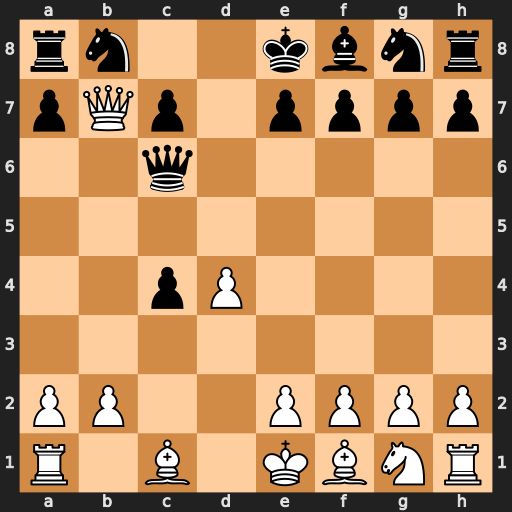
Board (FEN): rn2kbnr/pQp1pppp/2q5/8/2pP4/8/PP2PPPP/R1B1KBNR
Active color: w
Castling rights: KQkq
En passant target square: -
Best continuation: Qc8#